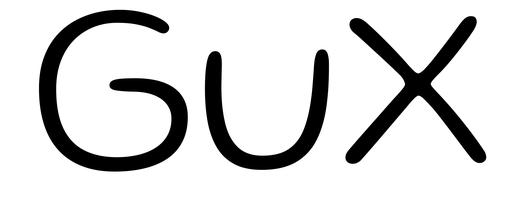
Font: Gluten_ExtraLight